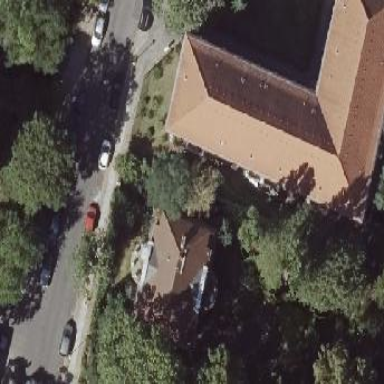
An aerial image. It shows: Apartment building with hipped roof.